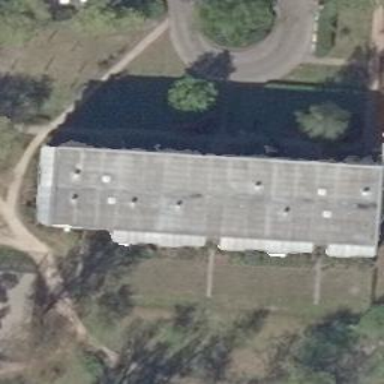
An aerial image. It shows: Residential building with flat roof made of tar paper.